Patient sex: M
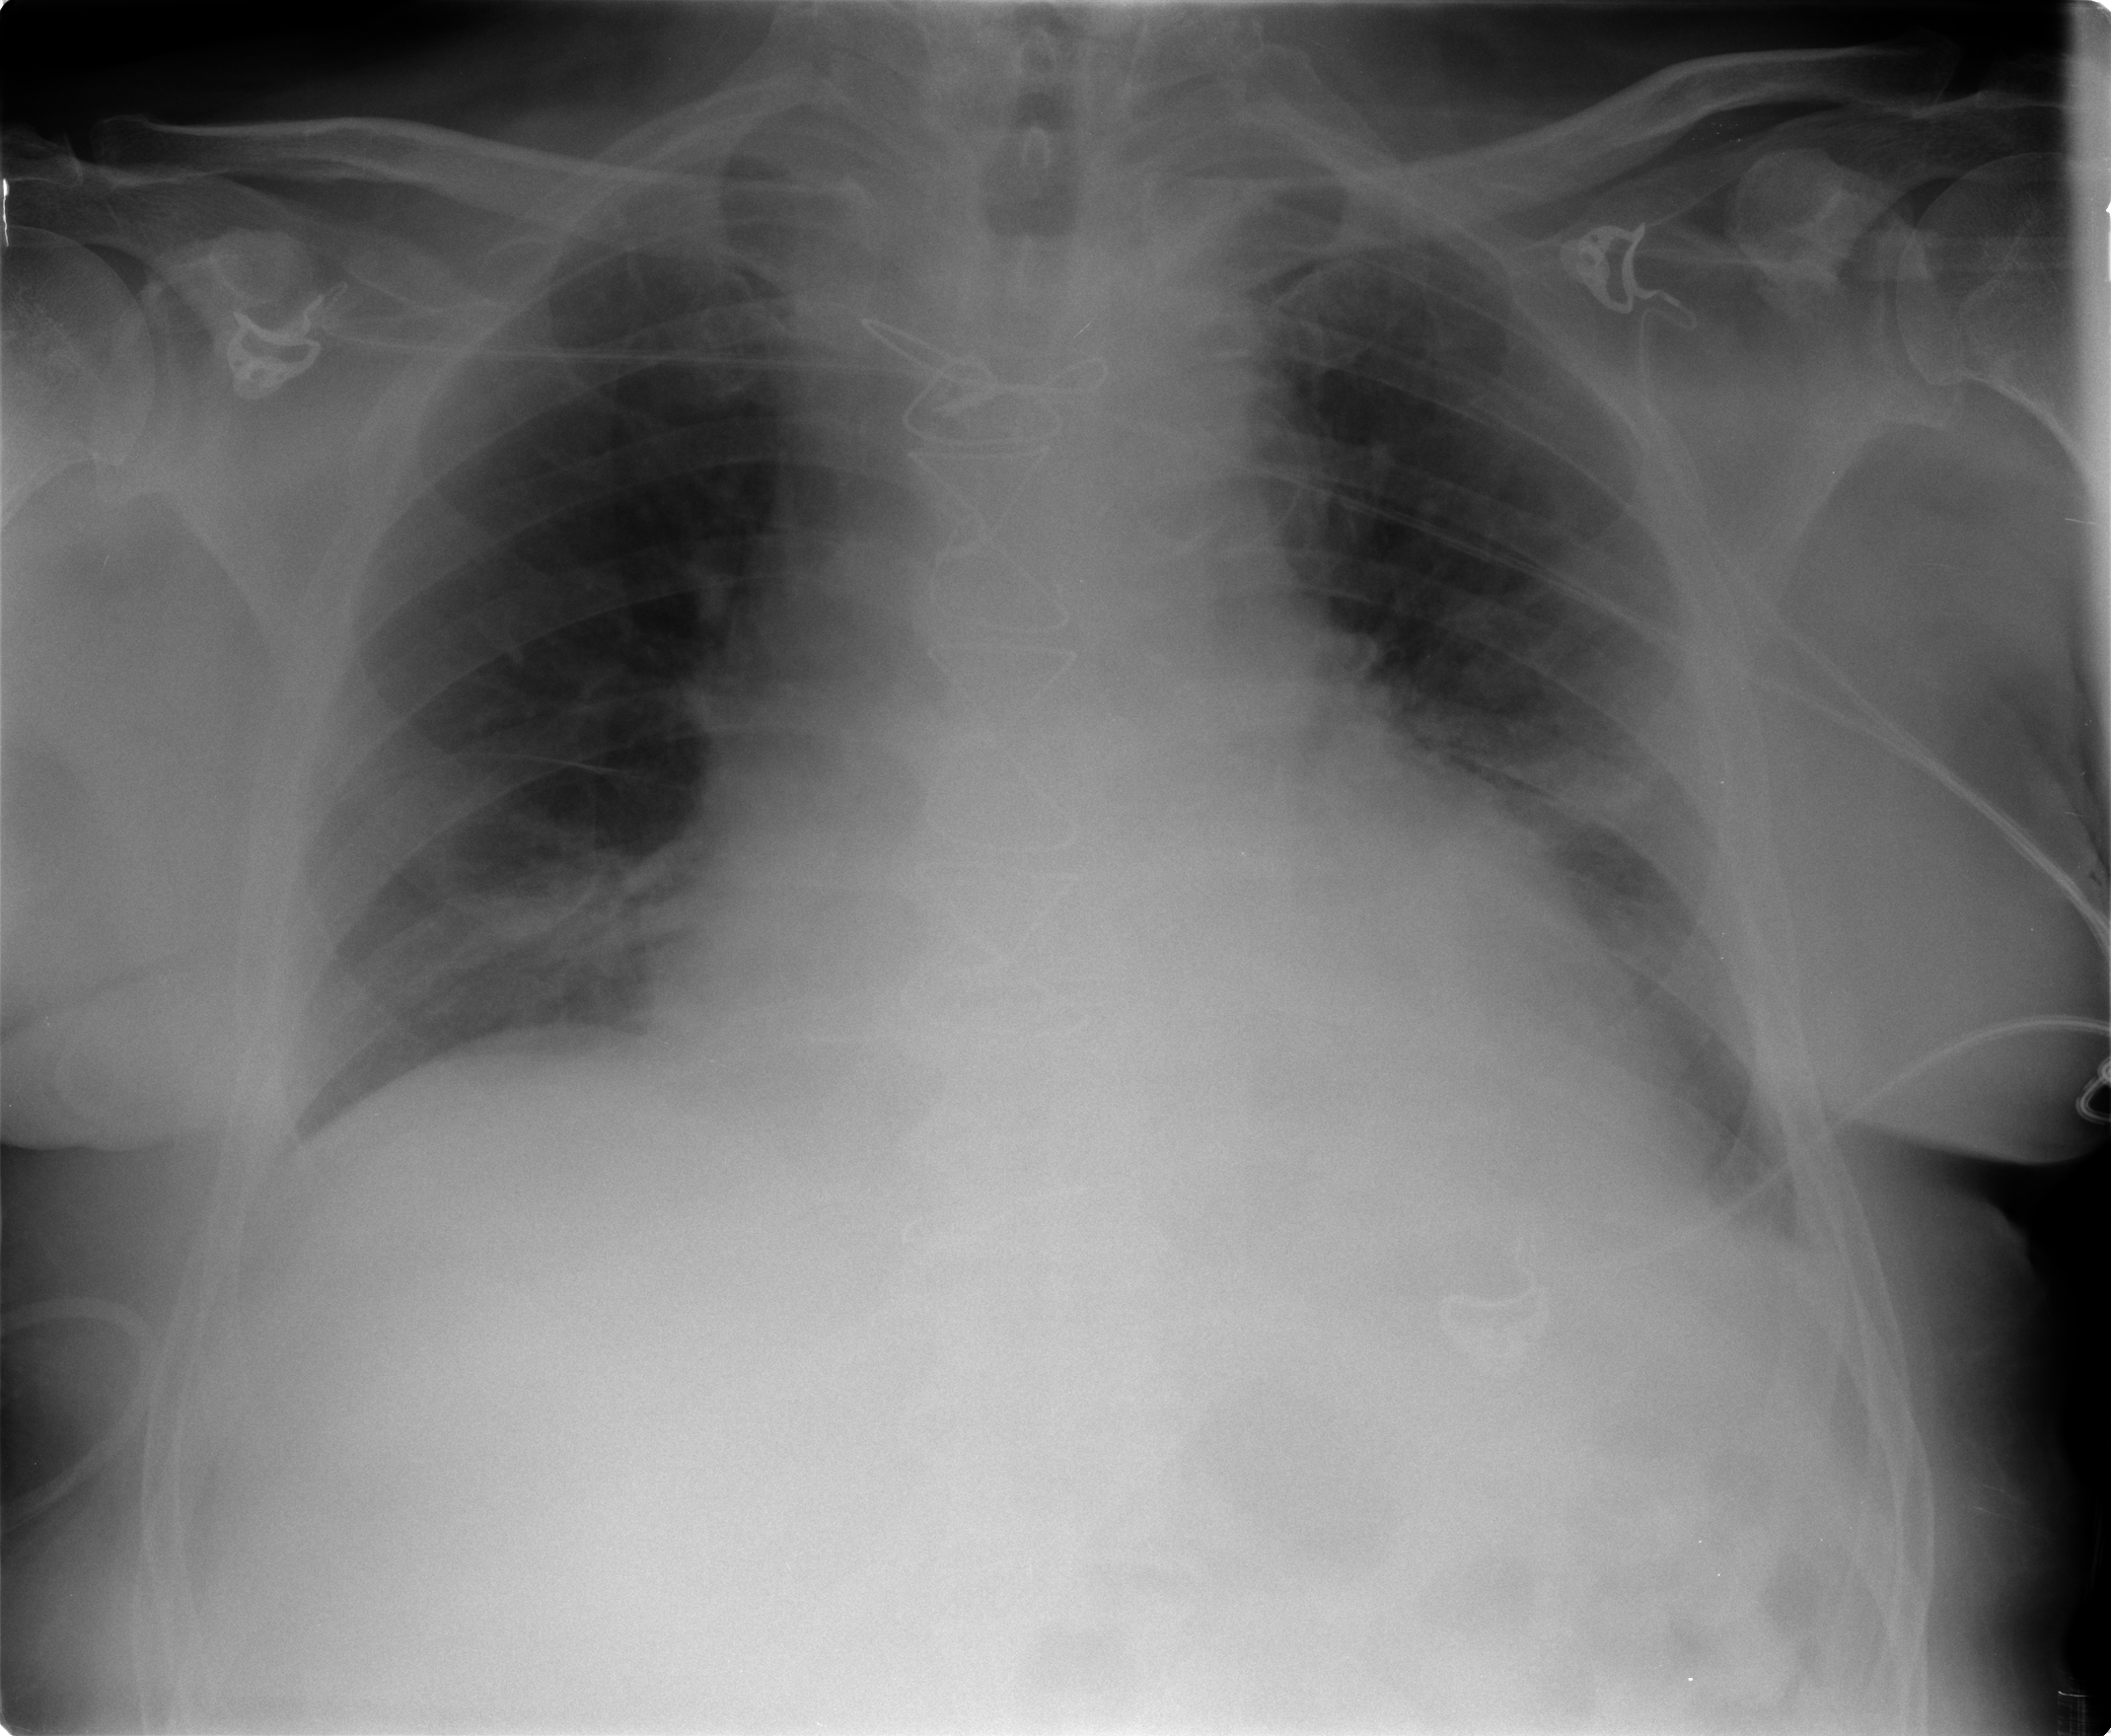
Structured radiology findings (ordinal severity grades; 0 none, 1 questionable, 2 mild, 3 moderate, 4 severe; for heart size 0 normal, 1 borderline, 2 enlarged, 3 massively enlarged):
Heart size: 2
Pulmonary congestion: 0
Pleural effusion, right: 2
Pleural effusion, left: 2
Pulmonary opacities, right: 0
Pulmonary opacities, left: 1
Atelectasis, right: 2
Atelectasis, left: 2